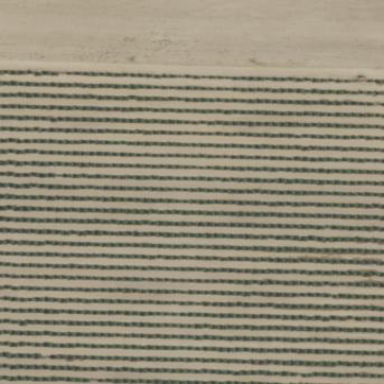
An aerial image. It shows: Orchard filled with plum trees.